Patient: sex M, age 45
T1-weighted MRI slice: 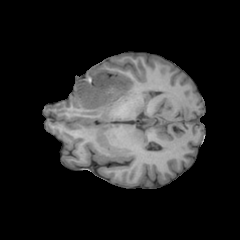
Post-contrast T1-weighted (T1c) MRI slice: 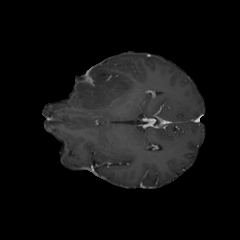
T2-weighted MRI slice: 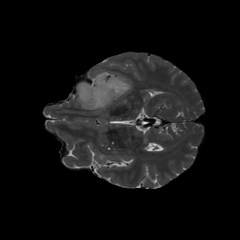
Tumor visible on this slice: yes
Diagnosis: Oligodendroglioma, IDH-mutant, 1p/19q-codeleted
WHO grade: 2